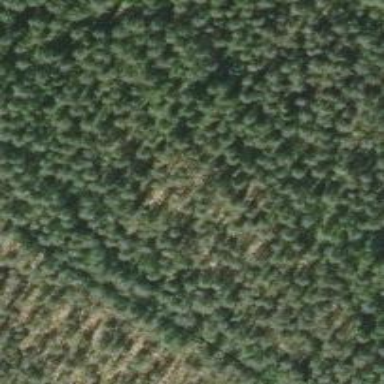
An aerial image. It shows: Needle-leaved woodland.